Question: I have dynamic text in a label with plenty of room around it. Since there is room, it would be great if the text could wrap in addition to autoshrinking.

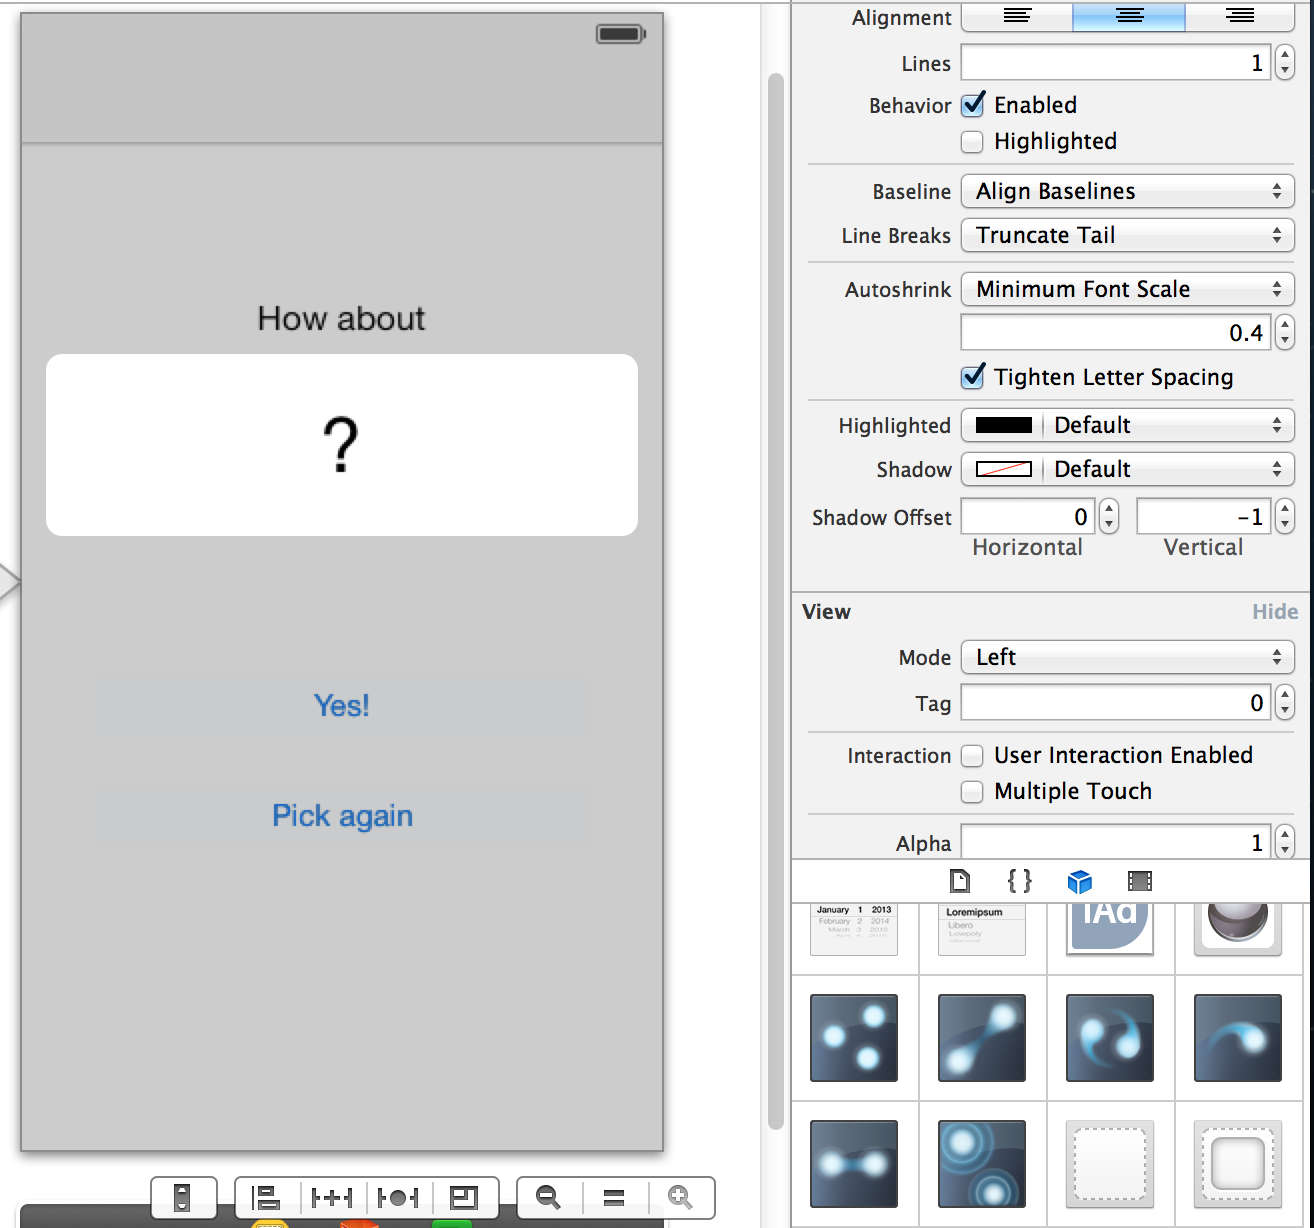
Answer: You can apply any of these 2 solutions
1.Set numberOfLines To 0 and make larger height of your label then text automatically wrap.
2.you can dynamically calculate height of label on the basis of length of string with function sizeWithFont.